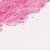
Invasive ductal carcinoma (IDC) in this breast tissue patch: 0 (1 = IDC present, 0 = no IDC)